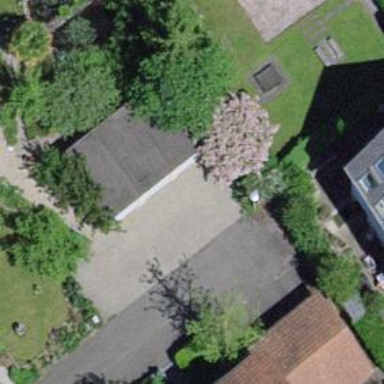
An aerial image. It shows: Garage.